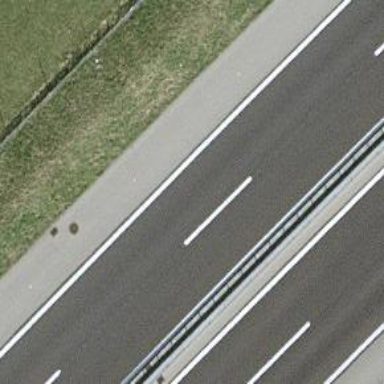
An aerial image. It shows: Asphalt motorway.